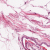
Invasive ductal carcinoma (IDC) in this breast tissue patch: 0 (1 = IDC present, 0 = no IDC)